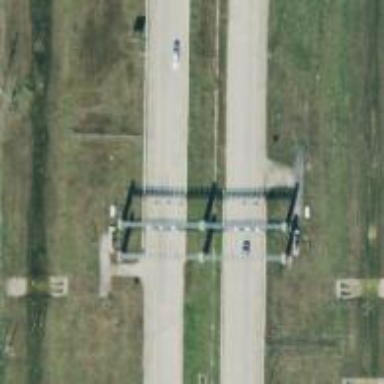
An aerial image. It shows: Toll gantry on the road.